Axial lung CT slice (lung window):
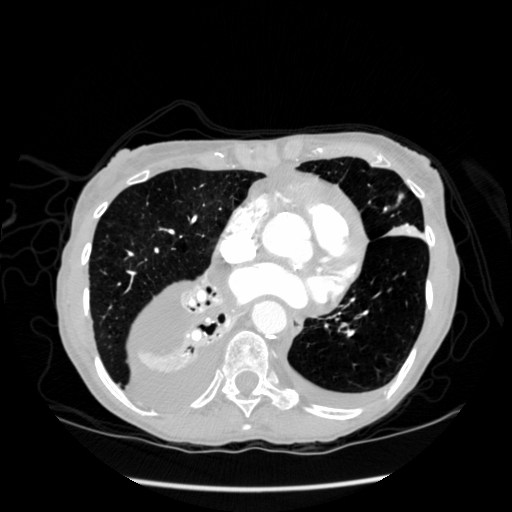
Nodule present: no